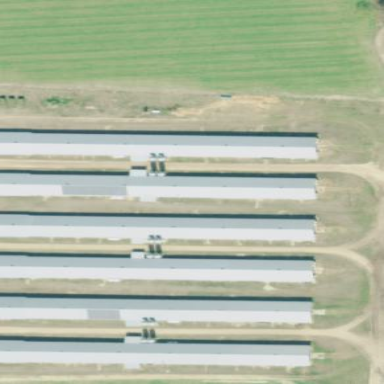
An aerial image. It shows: Poultry farmyard is depicted in the image.